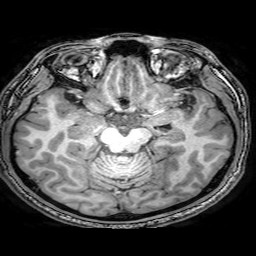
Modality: T1w
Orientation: coronal
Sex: male
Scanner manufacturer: philips
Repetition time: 0.008176 s
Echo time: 0.00376 s